Field crop: maize
Growth stage: 2
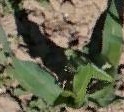
Species: maize